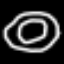
Label: donut